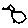
Label: bird